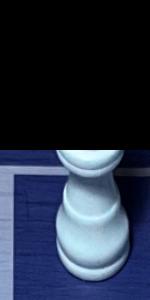
Label: King_White